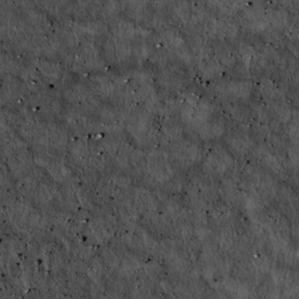
Label: non_frost